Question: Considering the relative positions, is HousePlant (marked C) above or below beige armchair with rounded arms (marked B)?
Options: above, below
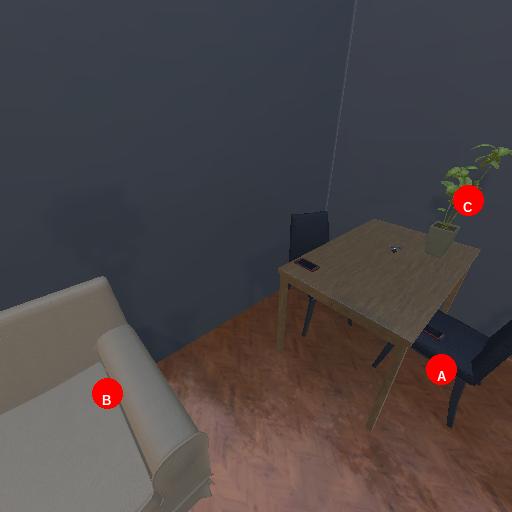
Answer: above